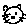
Label: cat